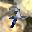
Label: 7